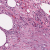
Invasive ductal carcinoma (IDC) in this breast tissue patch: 0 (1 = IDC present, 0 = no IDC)